Question: i just put searchView on toolbar but i getting on issue when i collapse searchView i getting on arrow i mention in this photo..searchview is in menu folder ..so give some suggestion to how to remove this arrow......thanks in advance
'''
<menu xmlns:android="http://schemas.android.com/apk/res/android"
xmlns:app="http://schemas.android.com/apk/res-auto"
xmlns:tools="http://schemas.android.com/tools"
tools:context="com.play.findnearplace.MainActivity" >
<item
android:id="@+id/action_settings"
android:orderInCategory="100"
android:title="@string/action_settings"
app:showAsAction="never"/>
<item android:id="@+id/action_search"
android:title="@string/action_search"
android:icon="@drawable/search"
app:showAsAction="always|collapseActionView"
app:actionViewClass="android.support.v7.widget.SearchView" />
</menu>
'''
MainActivity.java
'''
@Override
public boolean onCreateOptionsMenu(Menu menu) {
// Inflate the menu; this adds items to the action bar if it is present.
getMenuInflater().inflate(R.menu.main, menu);
SearchView searchView = (SearchView) menu.findItem(R.id.action_search).getActionView();
searchView.setSubmitButtonEnabled(true);
searchView.setOnQueryTextListener(this);
return true;
}
@Override
public boolean onOptionsItemSelected(MenuItem item) {
// Handle action bar item clicks here. The action bar will
// automatically handle clicks on the Home/Up button, so long
// as you specify a parent activity in AndroidManifest.xml.
int id = item.getItemId();
if (id == R.id.action_settings) {
return true;
}
return super.onOptionsItemSelected(item);
}
@Override
public void onClick(View v) {
// TODO Auto-generated method stub
}
@Override
public boolean onQueryTextChange(String newText) {
// TODO Auto-generated method stub
if (TextUtils.isEmpty(newText))
{
filter.filter("");
}
else
{
filter.filter(newText.toString());
}
return true;
}
@Override
public boolean onQueryTextSubmit(String arg0) {
// TODO Auto-generated method stub
return false;
}
'''
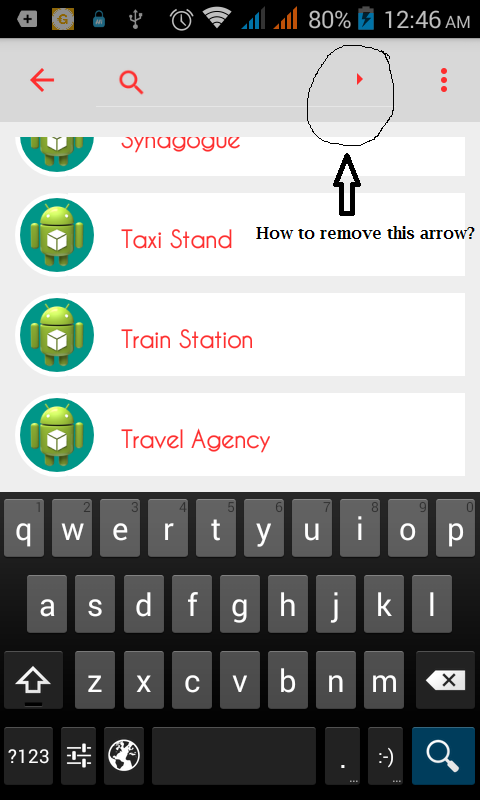
Answer: Remove this line to get rid of that arrow:
'''
searchView.setSubmitButtonEnabled(true);
'''
See documentation for searchView <URL>